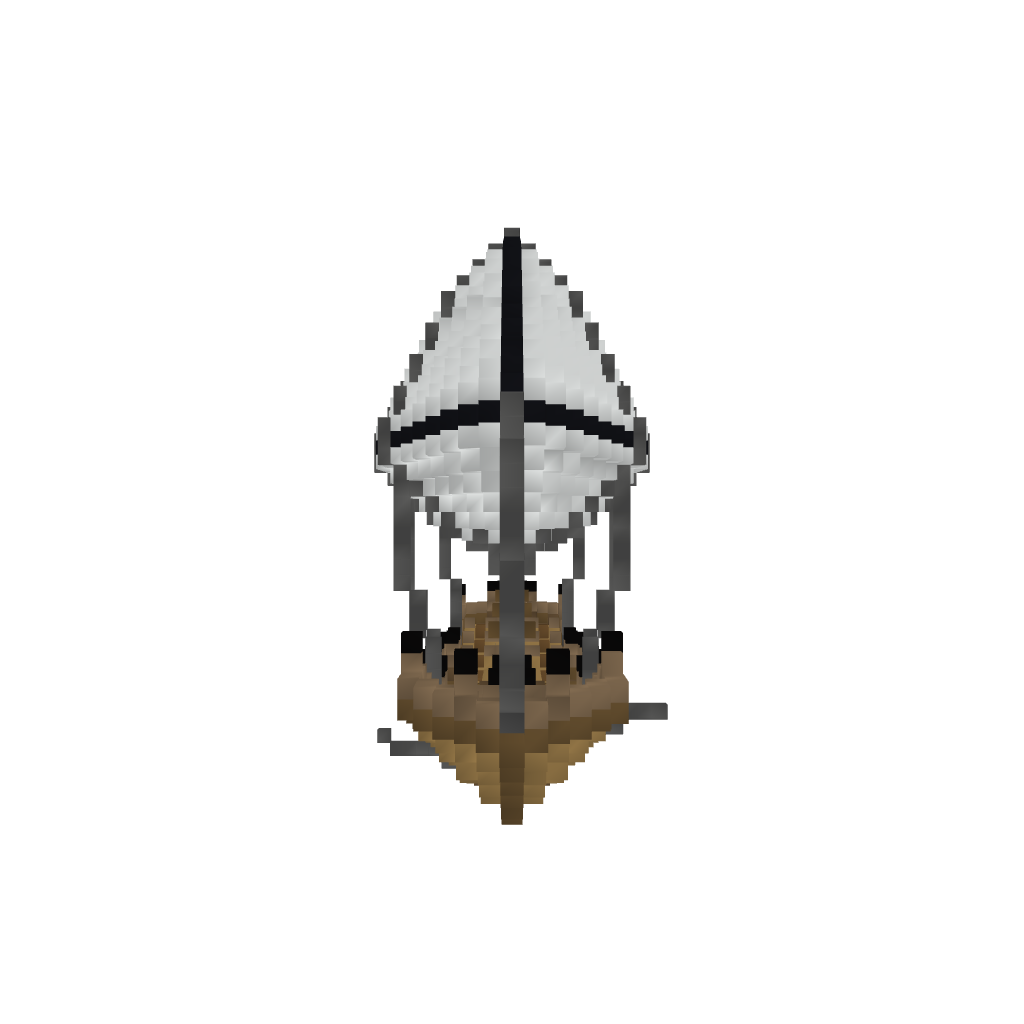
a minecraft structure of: Airship by iChunkLP *Reuploaded*